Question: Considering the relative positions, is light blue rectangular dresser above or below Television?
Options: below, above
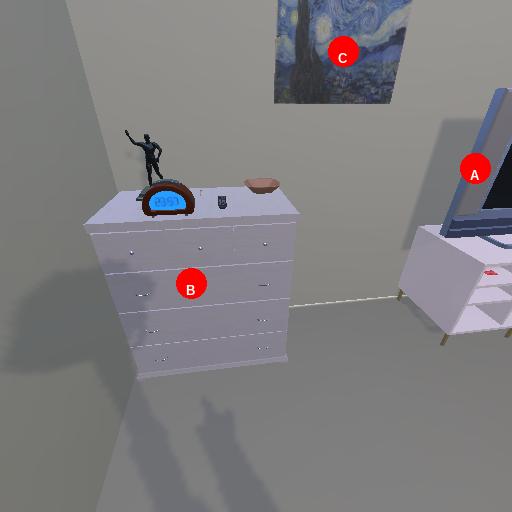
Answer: below